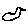
Label: bird